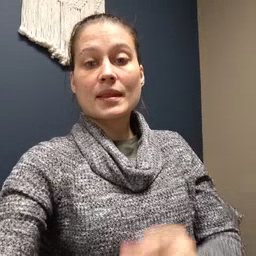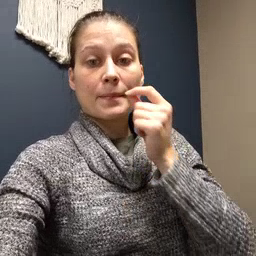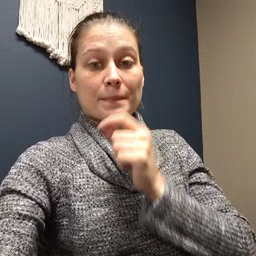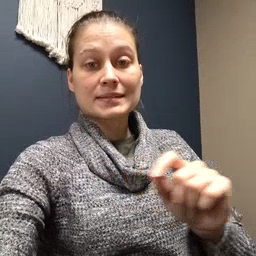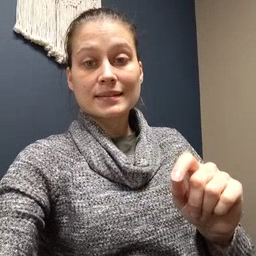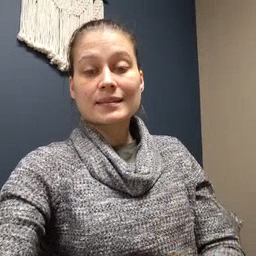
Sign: pencil